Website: apple-inc
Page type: customer-info-address
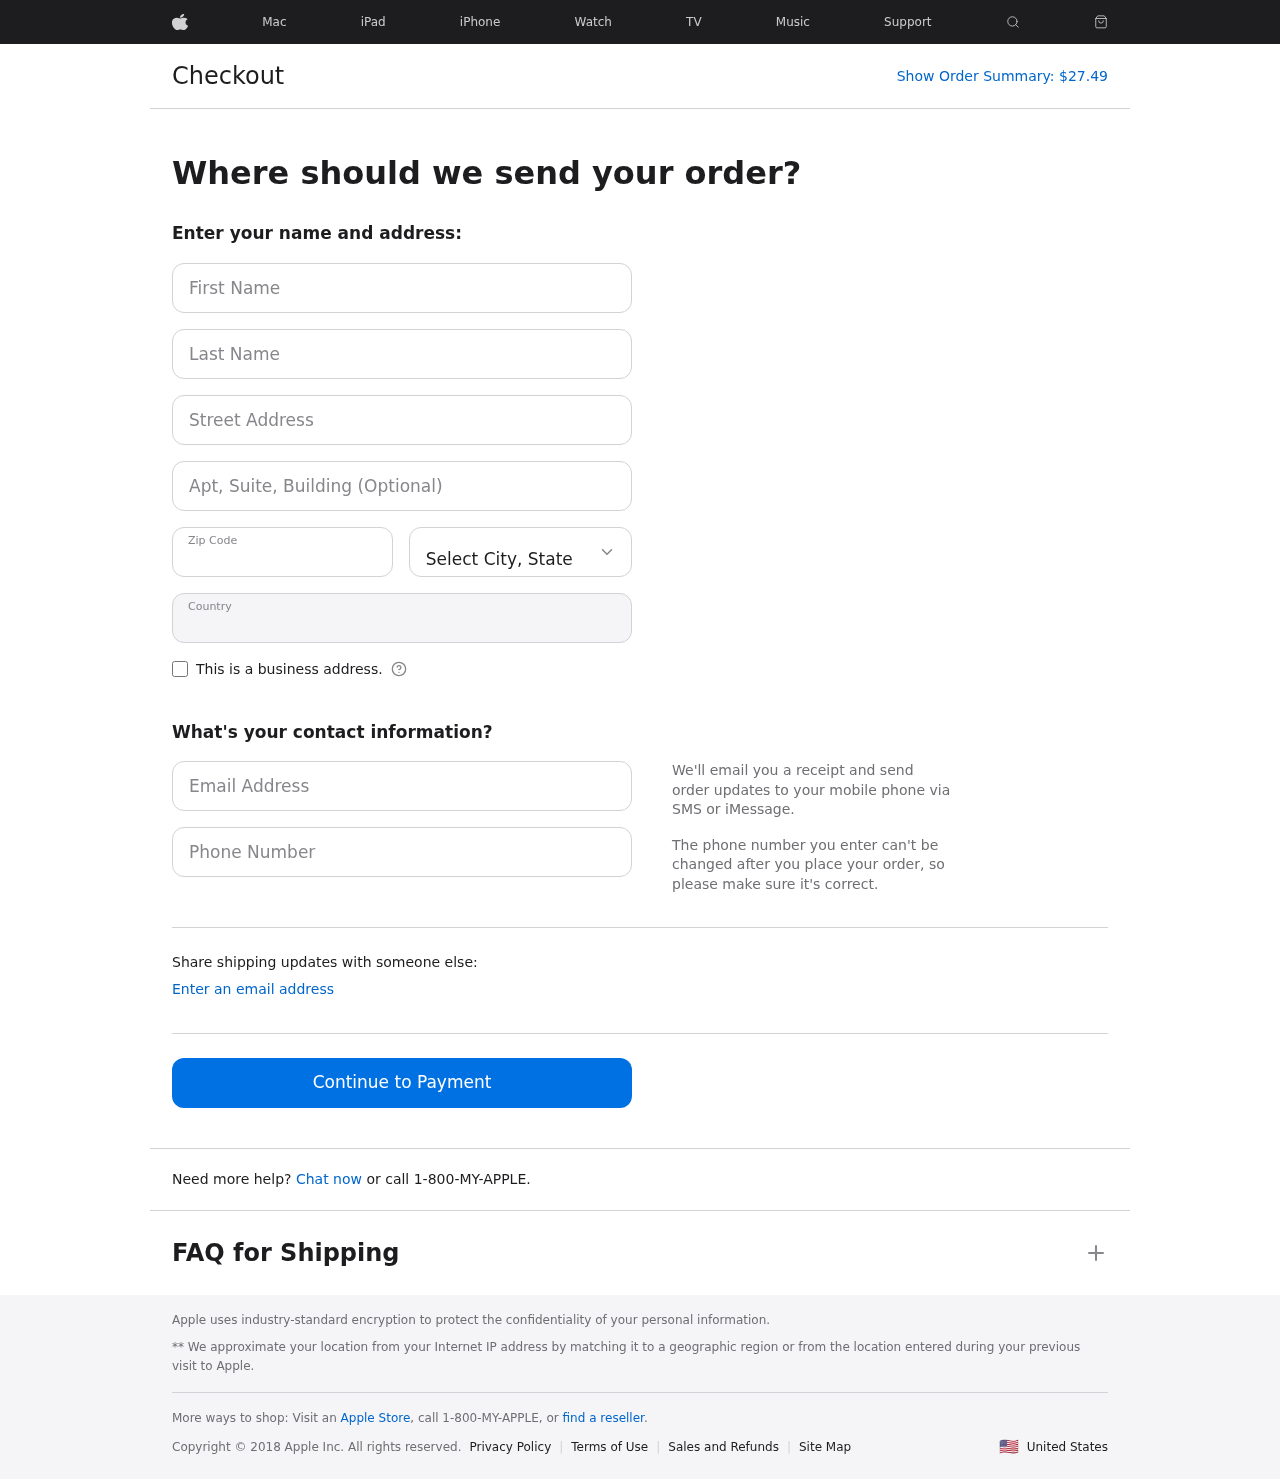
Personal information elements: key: PII_CITY_STATE
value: East Monica, GU
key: PII_COUNTRY
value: United States
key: PII_EMAIL
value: briana_todd@gmail.com
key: PII_FIRSTNAME
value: Briana
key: PII_LASTNAME
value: Todd
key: PII_PHONE
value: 3366231243
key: PII_POSTCODE
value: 35480
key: PII_STREET
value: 756 Stacey Burg Apt. 811
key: PII_STREET2
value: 1302 David Turnpike Suite 899
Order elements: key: ORDER_TOTAL
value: $27.49